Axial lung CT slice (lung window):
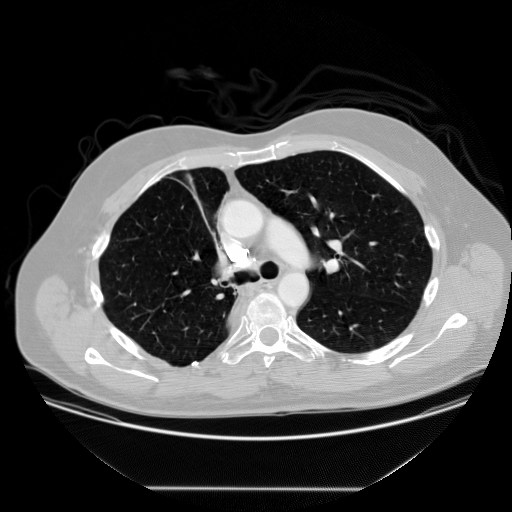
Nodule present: no